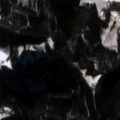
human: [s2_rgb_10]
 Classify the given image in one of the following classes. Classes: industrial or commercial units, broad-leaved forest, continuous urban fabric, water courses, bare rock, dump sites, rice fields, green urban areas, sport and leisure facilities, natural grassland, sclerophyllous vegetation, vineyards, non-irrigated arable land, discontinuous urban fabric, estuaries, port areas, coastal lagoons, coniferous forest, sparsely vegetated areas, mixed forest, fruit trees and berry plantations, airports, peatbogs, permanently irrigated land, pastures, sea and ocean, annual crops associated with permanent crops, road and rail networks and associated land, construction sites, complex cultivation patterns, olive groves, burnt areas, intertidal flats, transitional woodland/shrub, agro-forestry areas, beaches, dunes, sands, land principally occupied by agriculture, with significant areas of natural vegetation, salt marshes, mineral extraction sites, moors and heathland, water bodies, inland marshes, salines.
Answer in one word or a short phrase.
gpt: coniferous forest, mixed forest, natural grassland